Interaction volume radius: 10 \u00c5
Interaction volume height: 20 \u00c5
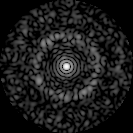
Disorder parameter: 0.8205